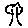
Label: tree